Question: What speeds offered?
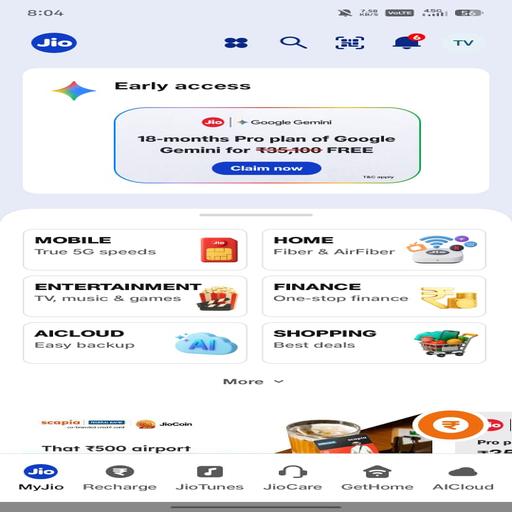
Answer: True 5G speeds